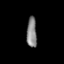
Tissue: lung
Cell type: Endothelial cells
Senescence score: 0.5841
Nuclear area (px): 298
Mean DAPI intensity: 133.154